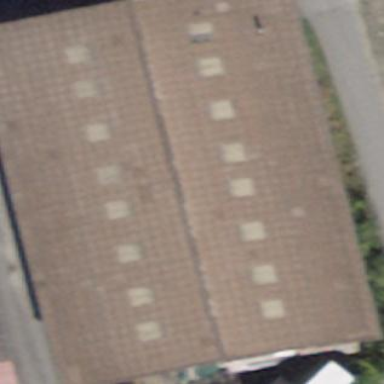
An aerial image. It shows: Industrial building.